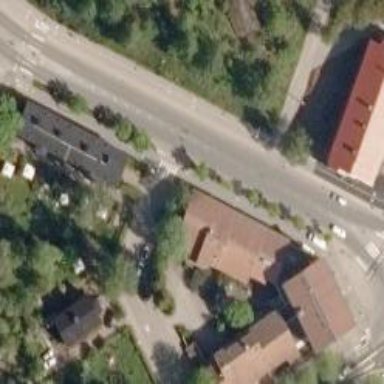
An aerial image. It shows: Uncontrolled crossing on the road.